Field crop: maize
Growth stage: 2
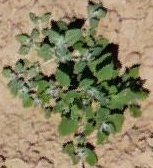
Species: chenopodium